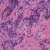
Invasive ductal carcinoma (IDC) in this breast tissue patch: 0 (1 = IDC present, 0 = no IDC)